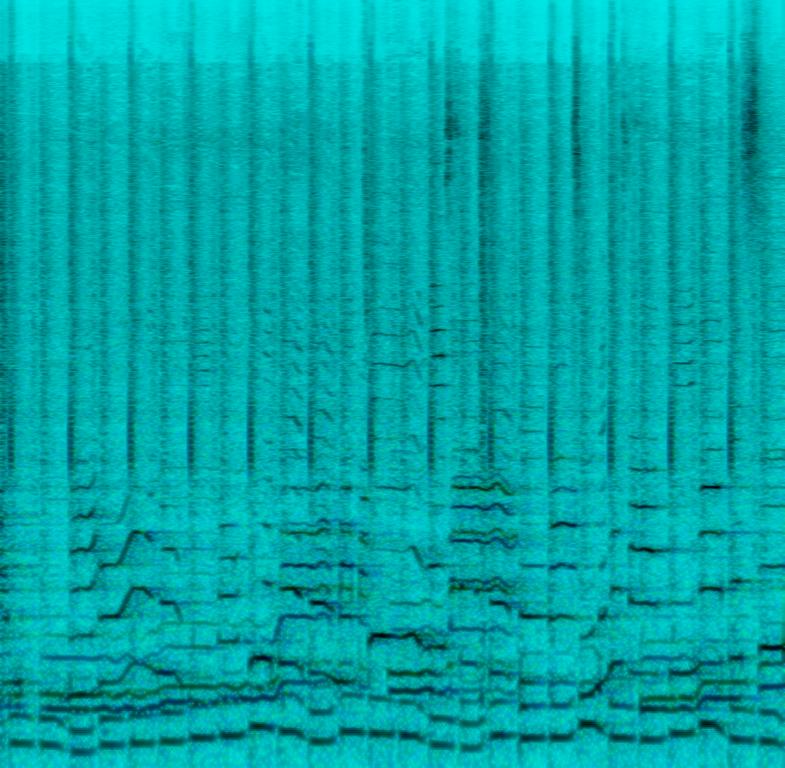
This is an acapella version of a swing jazz music piece that was performed with various layers of a vocal synth software called vocaloid. Three different harmonies can be heard from this vocal synth. There is a bass guitar playing a walking bass line in the background. The rhythmic background consists of finger clicks and a swing jazz beat performed with brushes on a snare drum. The atmosphere is cheerful but eerie. This piece could be used in the soundtrack of an arcade/analog type video game. It could also work well in the soundtrack of an anime.